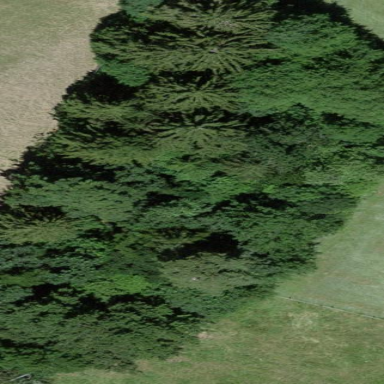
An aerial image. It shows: Forest area.